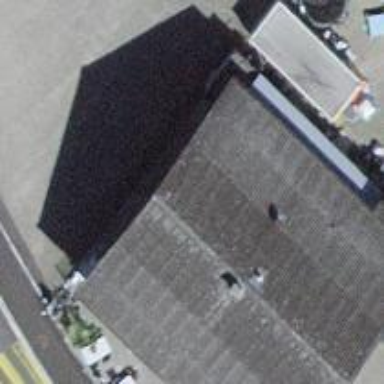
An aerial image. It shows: Restaurant.